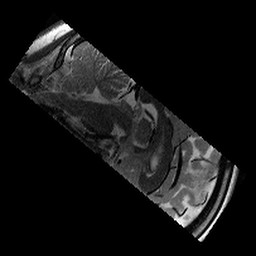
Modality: T2w
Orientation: sagittal
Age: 11
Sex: male
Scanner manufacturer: siemens
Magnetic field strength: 3 T
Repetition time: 9.23 s
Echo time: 0.067 s